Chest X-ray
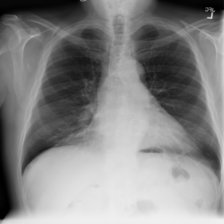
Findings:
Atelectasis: negative
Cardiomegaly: negative
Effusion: negative
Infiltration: negative
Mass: negative
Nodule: negative
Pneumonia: negative
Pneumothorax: negative
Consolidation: negative
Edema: negative
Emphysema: negative
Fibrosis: negative
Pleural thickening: negative
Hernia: negative